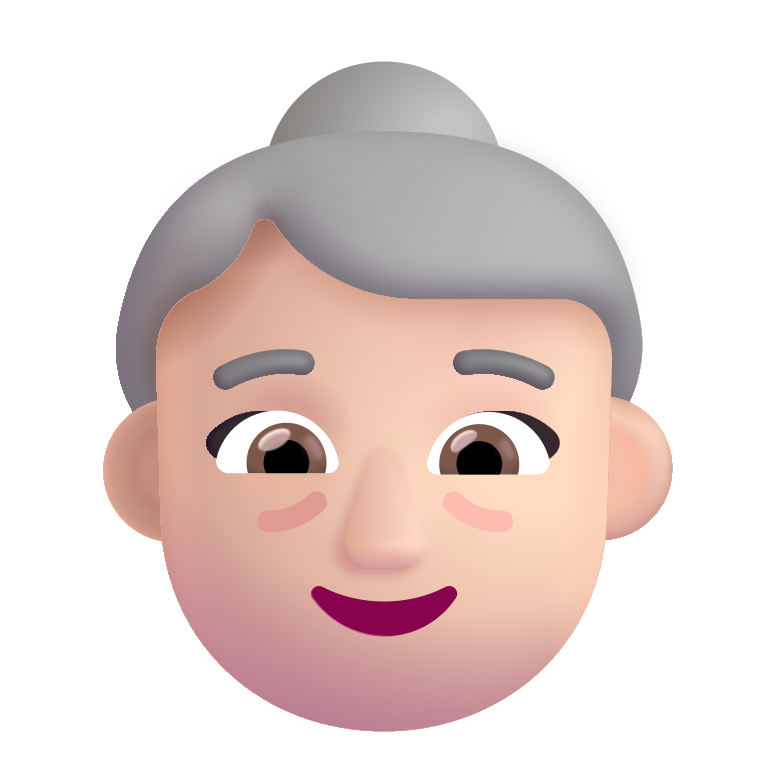
old woman color light